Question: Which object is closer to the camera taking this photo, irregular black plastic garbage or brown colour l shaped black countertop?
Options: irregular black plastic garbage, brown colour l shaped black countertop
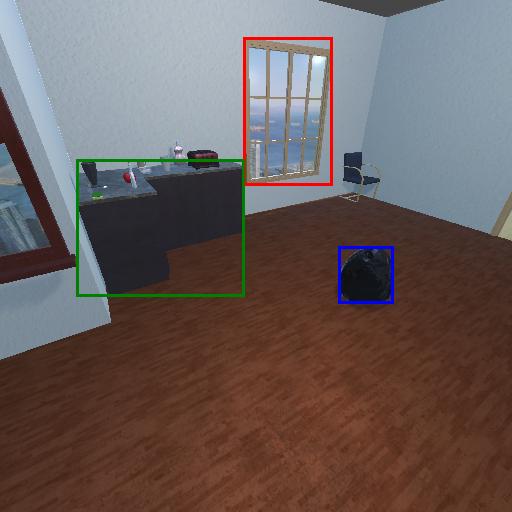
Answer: irregular black plastic garbage